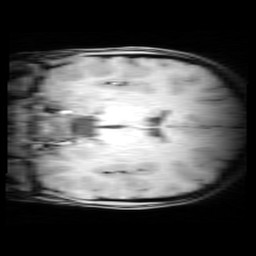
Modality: MP2RAGE
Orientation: coronal
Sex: female
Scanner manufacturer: siemens
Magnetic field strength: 3 T
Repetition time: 5 s
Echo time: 0.00368 s